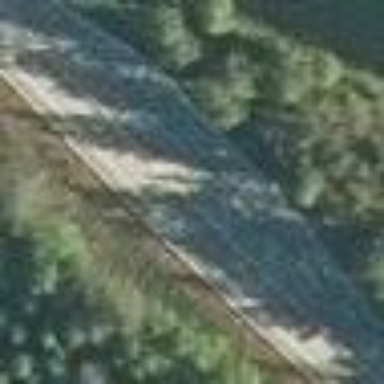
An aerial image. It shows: Asphalt road leading to rest area.